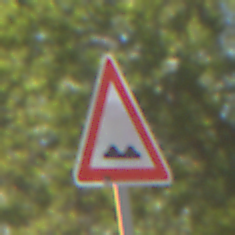
Verkehrszeichen: UnebeneFahrbahn
Umgebung: Outdoor, Nature
Tageszeit: MorningAfternoon
Wetter: Clear
Licht: Natural
Jahreszeit: Summer
Kontrast: HighContrast